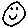
Label: smiley face